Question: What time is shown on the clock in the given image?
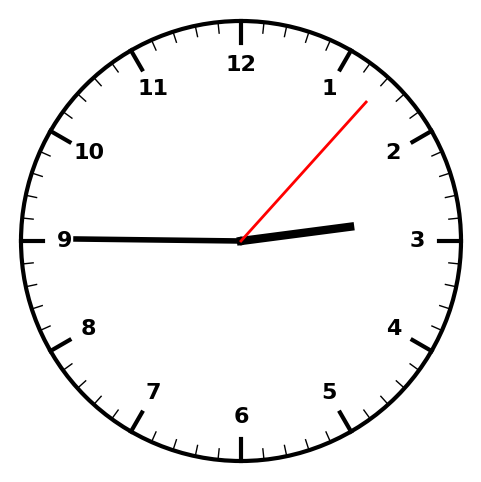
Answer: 02:45:07